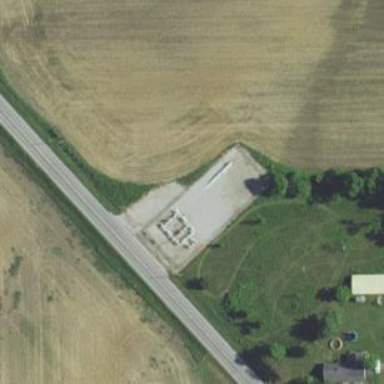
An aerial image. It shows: Fence surrounds valve group substation.